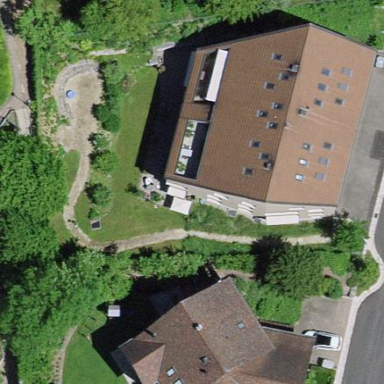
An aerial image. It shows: Garden that is leisure land.